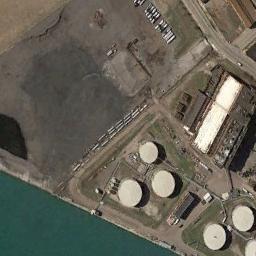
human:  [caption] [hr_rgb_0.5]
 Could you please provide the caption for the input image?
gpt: There are several buildings beside the storage tanks .

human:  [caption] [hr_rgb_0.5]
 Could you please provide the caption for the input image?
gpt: There are many storage tanks on the bare land next to the water .

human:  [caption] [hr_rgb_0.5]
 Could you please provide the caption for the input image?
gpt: There are many different sized storage tanks in the factory, And there is a river outside the factory .

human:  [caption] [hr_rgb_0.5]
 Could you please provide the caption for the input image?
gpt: Here are two rows of white storage tanks .

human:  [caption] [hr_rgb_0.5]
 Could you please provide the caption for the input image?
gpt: There are several storage tanks beside the river .